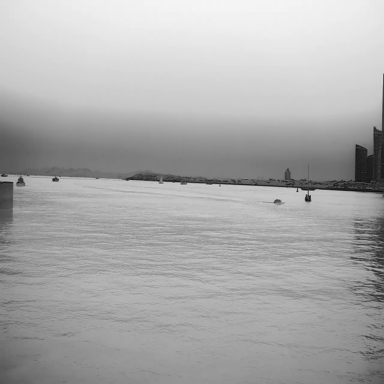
There are four sailboats in the infrared image.